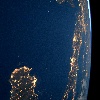
Label: water